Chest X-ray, PA view. Patient: 57 years old, sex M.
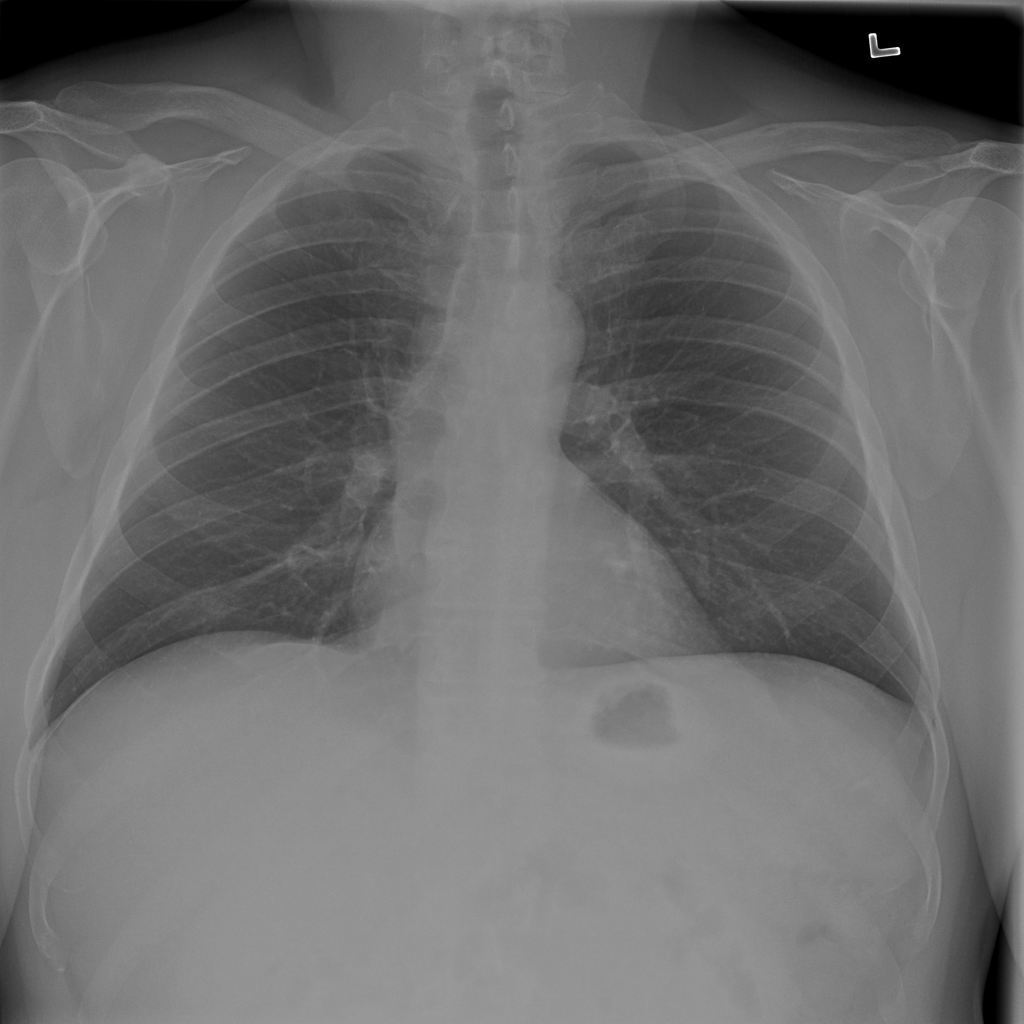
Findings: Infiltration